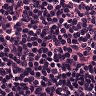
Metastatic tissue present: no